Field crop: maize
Growth stage: 2
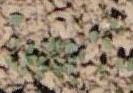
Species: convolvulus